Aerial crown-view tile of a tropical tree (Barro Colorado Island, Panama), acquired 20240813:
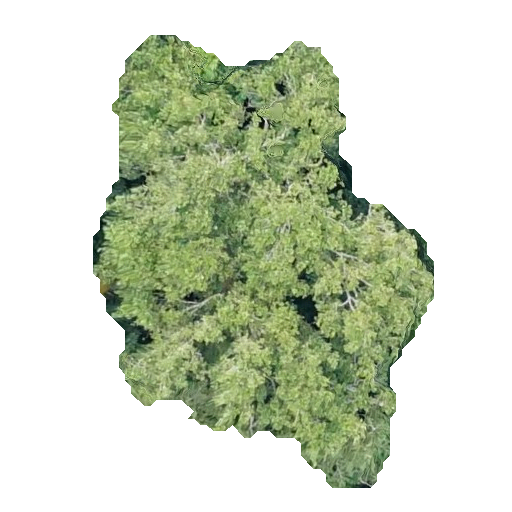
Species: Guapira myrtiflora
GBIF accepted scientific name: Guapira myrtiflora
Crown area: 155.854 m²